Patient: sex M, age 74
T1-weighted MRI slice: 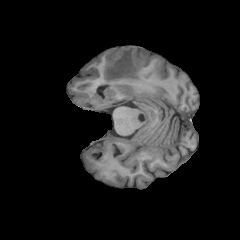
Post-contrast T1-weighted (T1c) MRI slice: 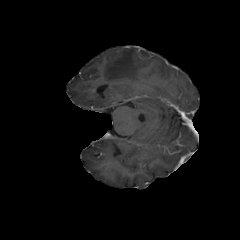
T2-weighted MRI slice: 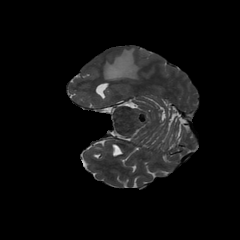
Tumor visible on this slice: yes
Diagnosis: Glioblastoma, IDH-wildtype
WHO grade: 4